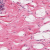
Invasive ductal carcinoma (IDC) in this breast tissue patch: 0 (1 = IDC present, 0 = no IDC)